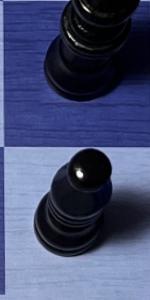
Label: Bishop_Black